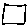
Label: square